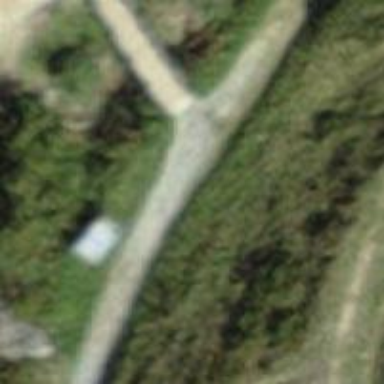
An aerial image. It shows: Track road on bridge with grade 1 track type.